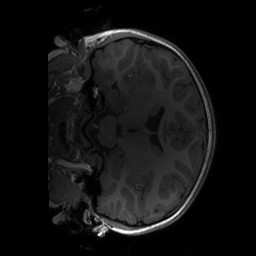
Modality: T1w
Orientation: coronal
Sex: male
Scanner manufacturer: siemens
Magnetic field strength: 3 T
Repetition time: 1.9 s
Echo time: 0.00243 s